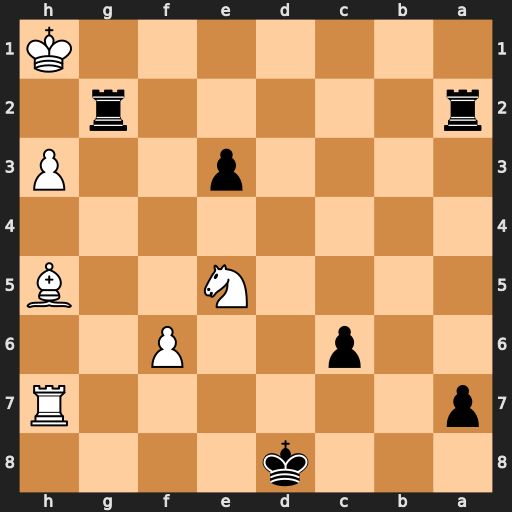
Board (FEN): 3k4/p6R/2p2P2/4N2B/8/4p2P/r5r1/7K
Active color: b
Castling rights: -
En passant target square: -
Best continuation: Rh2+